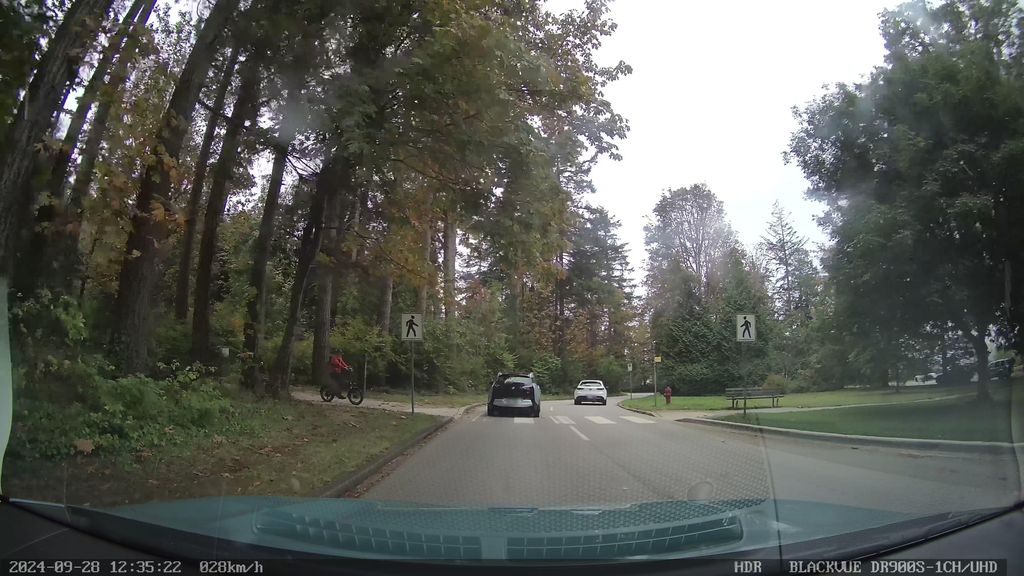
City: vancouver